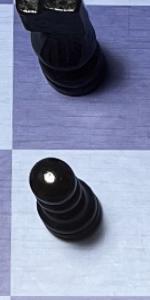
Label: Pawn_Black